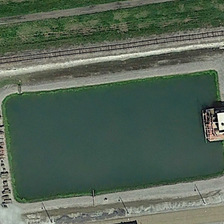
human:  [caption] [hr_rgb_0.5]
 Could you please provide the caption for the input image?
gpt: there is a big building on the margin of the pond .

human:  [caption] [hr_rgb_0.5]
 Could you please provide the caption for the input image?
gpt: a rectangular pond is near a piece of green meadow .

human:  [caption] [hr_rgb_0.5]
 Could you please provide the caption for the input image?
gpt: there is a big building on the margin of the pond .

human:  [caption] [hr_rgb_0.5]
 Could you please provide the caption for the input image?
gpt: a rectangular pond is near a piece of green meadow .

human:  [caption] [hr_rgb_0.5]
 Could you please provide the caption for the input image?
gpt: a rectangular pond is near a piece of green meadow .